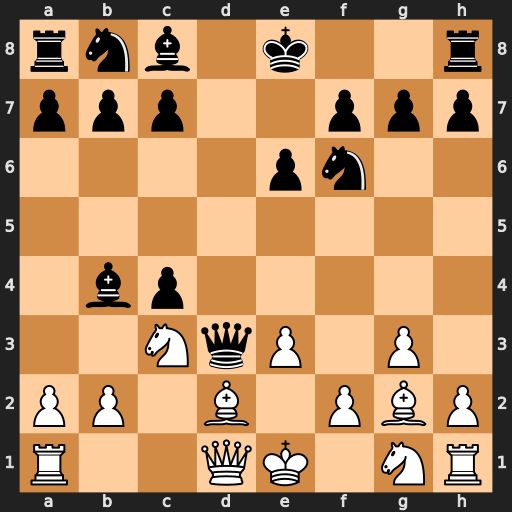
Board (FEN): rnb1k2r/ppp2ppp/4pn2/8/1bp5/2NqP1P1/PP1B1PBP/R2QK1NR
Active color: w
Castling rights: KQkq
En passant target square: -
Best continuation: Qa4+ Nc6 Bxc6+